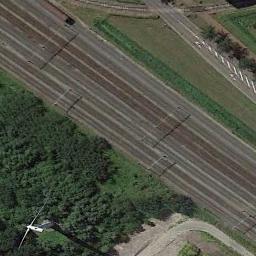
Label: railway